Field crop: maize
Growth stage: 2
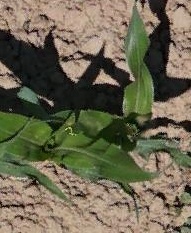
Species: maize